Interaction volume radius: 5 \u00c5
Interaction volume height: 10 \u00c5
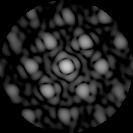
Disorder parameter: 0.2552